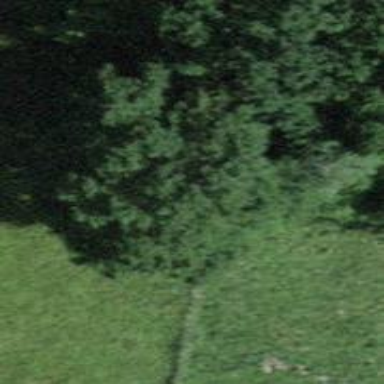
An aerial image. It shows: Path.